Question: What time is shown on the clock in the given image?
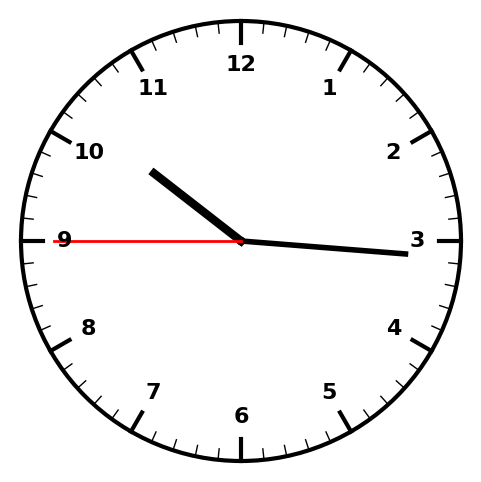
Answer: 10:15:45